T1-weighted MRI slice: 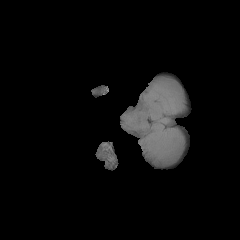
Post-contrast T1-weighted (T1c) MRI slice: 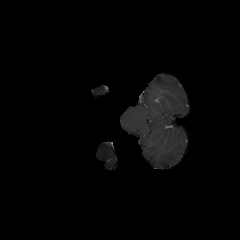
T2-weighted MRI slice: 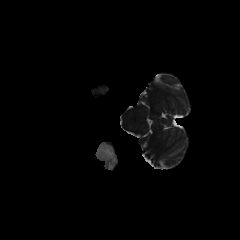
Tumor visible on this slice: yes